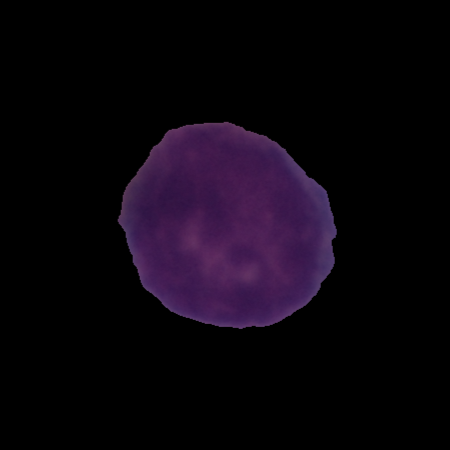
Label: cancer